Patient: sex M, age 72
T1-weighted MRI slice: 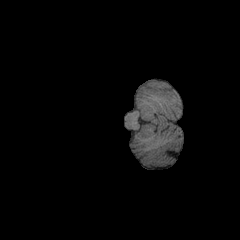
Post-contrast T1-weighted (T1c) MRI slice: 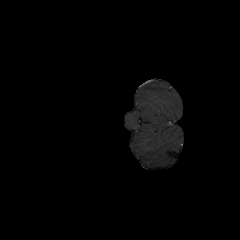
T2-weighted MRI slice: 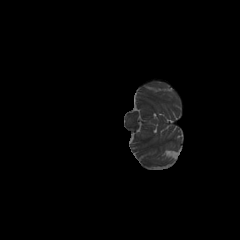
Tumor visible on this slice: no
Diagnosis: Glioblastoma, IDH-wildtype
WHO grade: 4